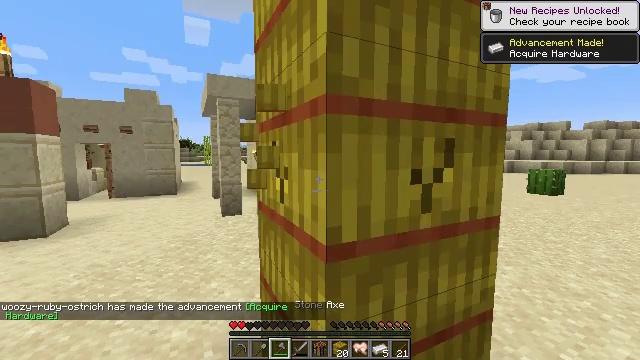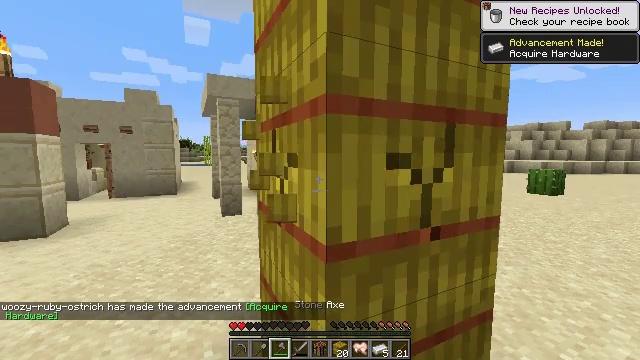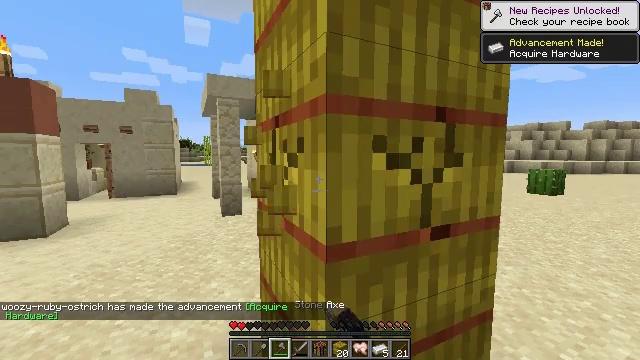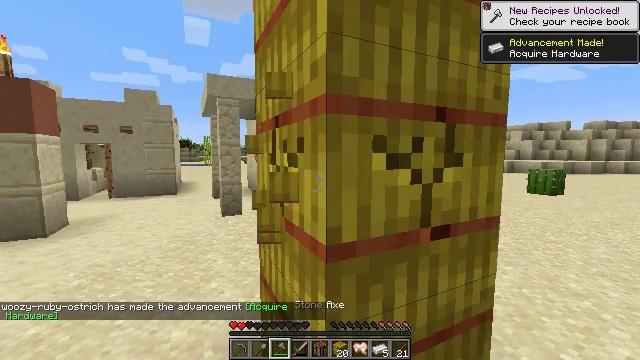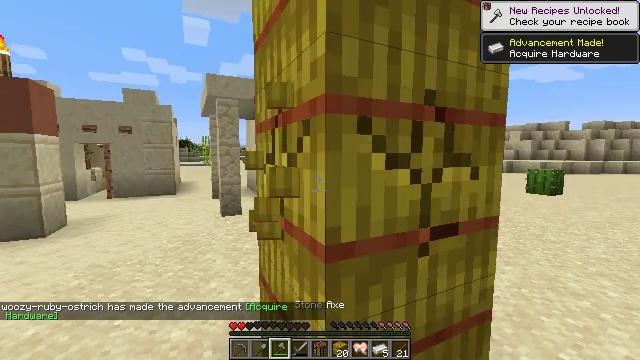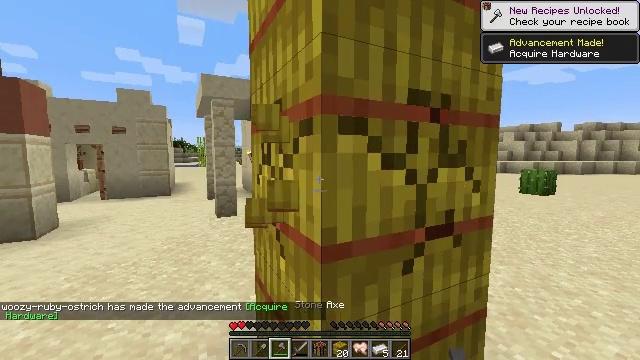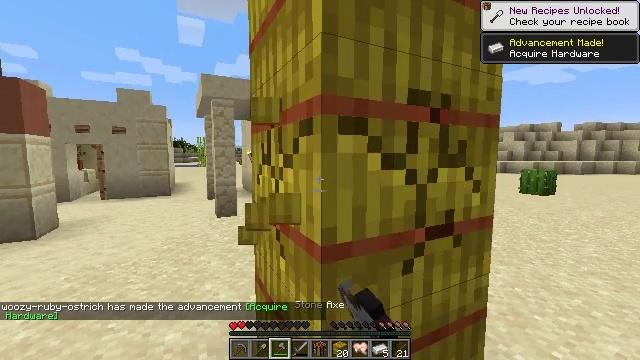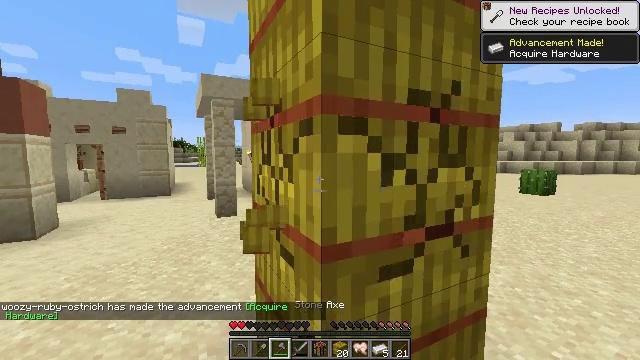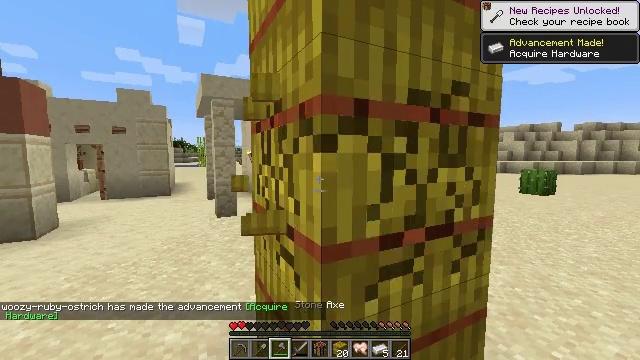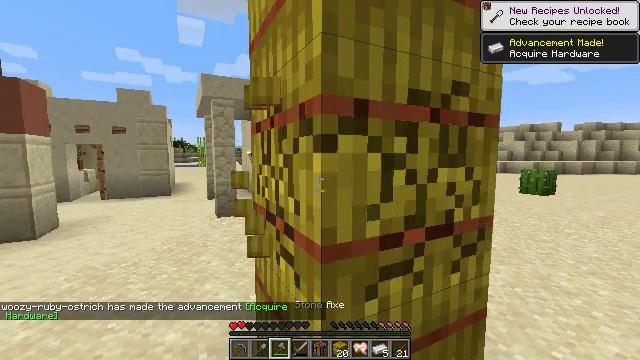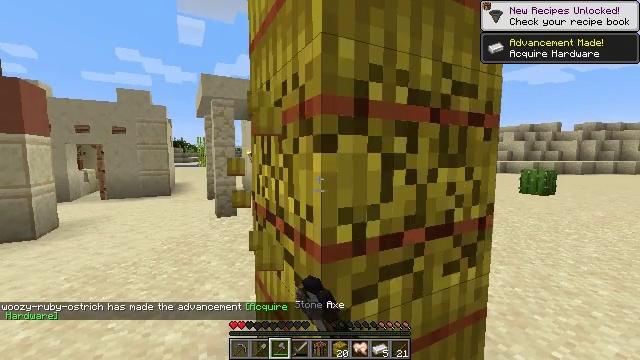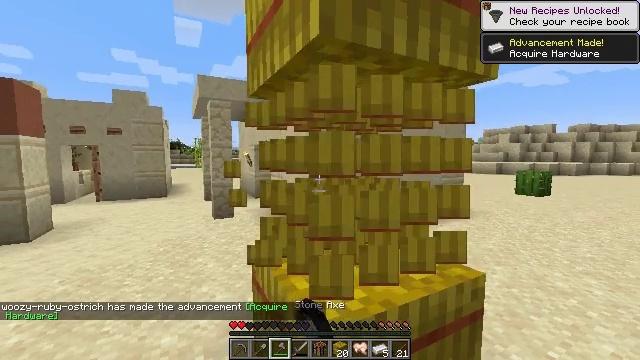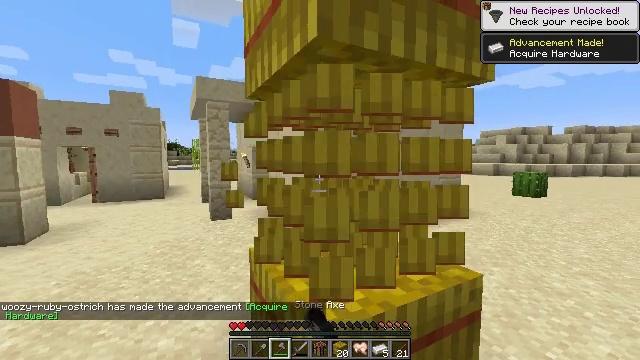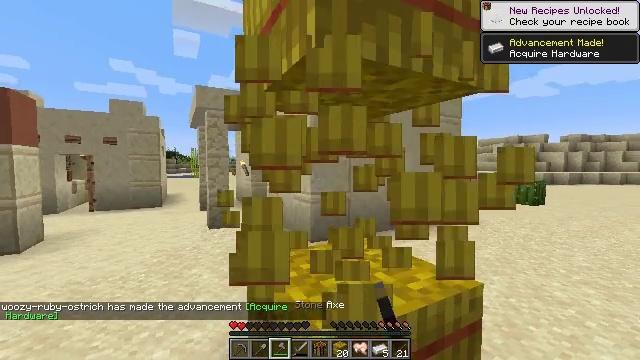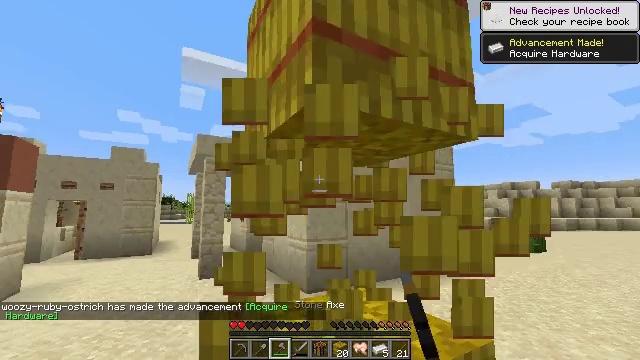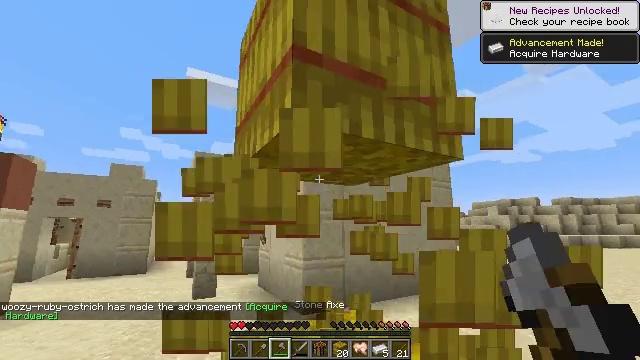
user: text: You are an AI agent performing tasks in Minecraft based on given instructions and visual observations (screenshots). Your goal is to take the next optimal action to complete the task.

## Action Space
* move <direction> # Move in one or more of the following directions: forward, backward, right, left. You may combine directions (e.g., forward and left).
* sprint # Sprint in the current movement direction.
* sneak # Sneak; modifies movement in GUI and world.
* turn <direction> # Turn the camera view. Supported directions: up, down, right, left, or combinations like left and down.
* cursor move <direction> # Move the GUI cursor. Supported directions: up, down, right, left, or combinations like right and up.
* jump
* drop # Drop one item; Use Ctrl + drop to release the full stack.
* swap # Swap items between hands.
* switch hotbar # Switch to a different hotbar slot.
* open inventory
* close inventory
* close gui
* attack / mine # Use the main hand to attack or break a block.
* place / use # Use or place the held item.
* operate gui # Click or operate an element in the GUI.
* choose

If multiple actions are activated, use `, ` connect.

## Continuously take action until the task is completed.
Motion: motion action
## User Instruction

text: Gather hay blocks from the farm.
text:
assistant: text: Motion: attack / mine
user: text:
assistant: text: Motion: attack / mine
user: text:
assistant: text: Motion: attack / mine
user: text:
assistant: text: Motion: attack / mine
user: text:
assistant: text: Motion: attack / mine
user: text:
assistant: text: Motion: attack / mine
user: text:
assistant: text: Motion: attack / mine
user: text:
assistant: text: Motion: attack / mine
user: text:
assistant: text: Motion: attack / mine
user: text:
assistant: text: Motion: attack / mine
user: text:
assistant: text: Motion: attack / mine
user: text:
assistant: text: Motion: attack / mine
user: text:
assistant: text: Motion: turn up, attack / mine
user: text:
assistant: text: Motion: turn up, attack / mine
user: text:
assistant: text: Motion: move right, turn up, attack / mine
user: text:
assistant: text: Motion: attack / mine